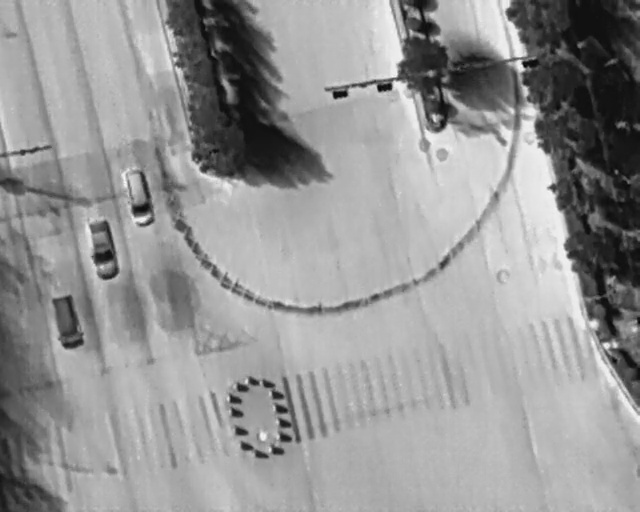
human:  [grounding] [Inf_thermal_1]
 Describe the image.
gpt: In the satellite image, there is  <ref>3 medium car </ref> <box>[[17, 36, 25, 40, 168], [11, 45, 20, 51, 169], [5, 60, 14, 65, 168]]</box> located at left.